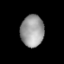
Tissue: lung
Cell type: Fibroblasts
Senescence score: 0.5552
Nuclear area (px): 722
Mean DAPI intensity: 155.922